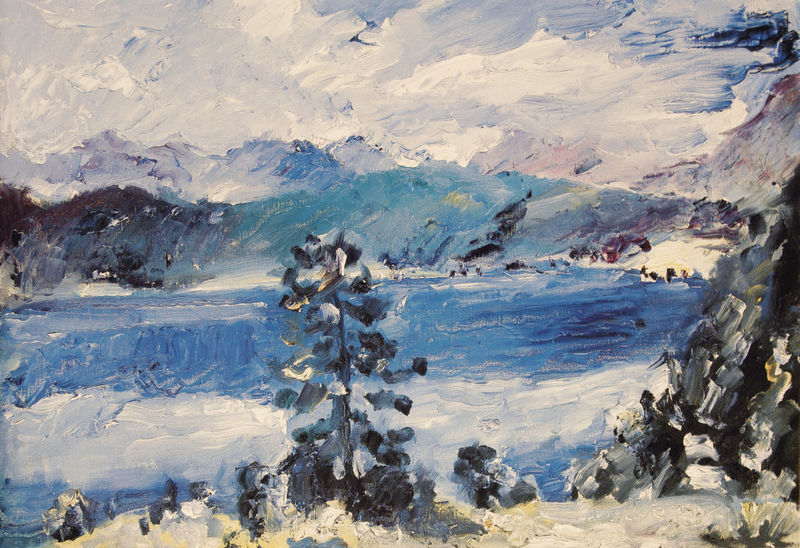
Titel: Walchensee mit Lärche
Künstler: Lovis Corinth
Standort: Berlin
Institution: Neue Nationalgalerie
Schlagwörter: baum, berg, blau, blätter, dunkel, felsen, feuer, gemälde, himmel, mann, meer, schatten, wasser, weiß, wolken, bäume, cezanne, gelb, grün, impressionismus, landschaft, menschen, see, teich, ufer, äste, abend, braun, frau, grau, hell, kleid, licht, männer, nacht, schwarz, blick, eis, haus, rot, schnee, wolke, expressionismus, malerei, gesicht, stein, steine, bild, portrait, porträt, öl, ast, bach, ferne, horizont, häuser, hügel, kalt, stamm, wind, gewässer, pastos, sonne, kind, blatt, rosa, tal, wald, wasserfall, anhöhe, boote, hellblau, wellen, ansicht, abhang, berge, farben, fels, gebirge, gletscher, modern, dorf, dunst, farbe, lila, nebel, tag, violett, lawine, winter, van gogh, tannen, ölgemälde, wild, dick, duktus, dunkelblau, ölfarbe, menschenleer, abstraktion, penis, bayern, alpen, kälte, zweig, draufsicht, wälder, acryl, leinwand, nadelbaum, tanne, tupfer, dunke, dunkle, gebirg, landscahft, tannenbaum, siedlung, kühl, nadeln, balu, frost, undeutlich, bergsee, kandinsky, münter, wals, gefroren, iss, marc, murnau, bläter, andschaft, giacometti, schne, immpression, eiskristall, dicke farbe, gefrohren, nachz, schliersee, ee, dublau, impressio0nismus, deck weiß, winter7